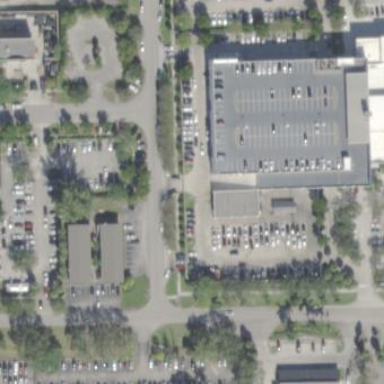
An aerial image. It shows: Car shop building.